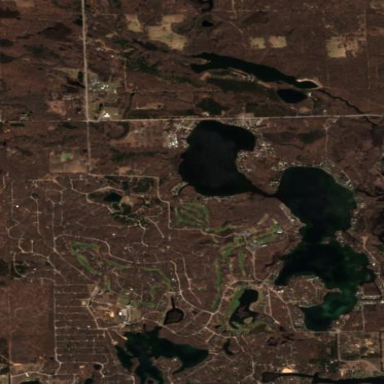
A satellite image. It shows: Golf course.